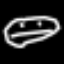
Label: frog